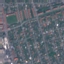
Land use / land cover: Residential